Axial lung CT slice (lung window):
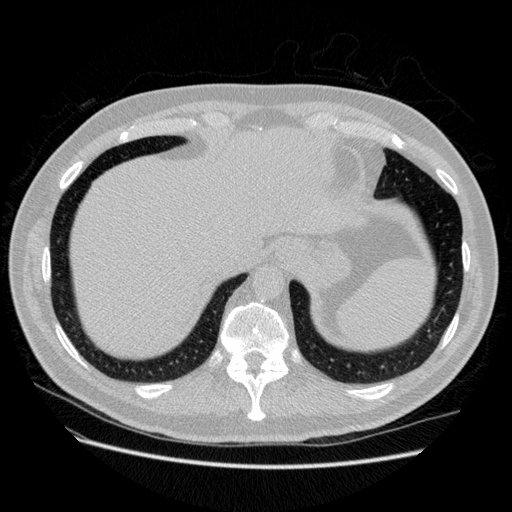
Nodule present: no